Question: I have some very strange problems. I have an application running on Windows 2003 terminal server from multiple clients. The application uses SQL Server 2008 Express as its database.
Yesterday, I connected to the app, closed some sessions on the server that were not responding, and to my surprise, I saw that some data was missing from the database. After a futher search I found that all the database changes made from last week were lost.
It's like the database rolled back all the changes, and returned to the state of one week ago! I can confirm that all the changes were lost. In fact I have inserted a record into a table with 'identity_insert ON' (to manually insert an ID on an autonumeric col) and that record is missing, so there is no way this is a program failure.
Does anyone have any idea of what could have happend here?
I have a suspect: could a transaction initiated by a session stays in a unconfirmed state for one week, retain all the database changes and when I close the session rollback all the changes made?
Find this on log:

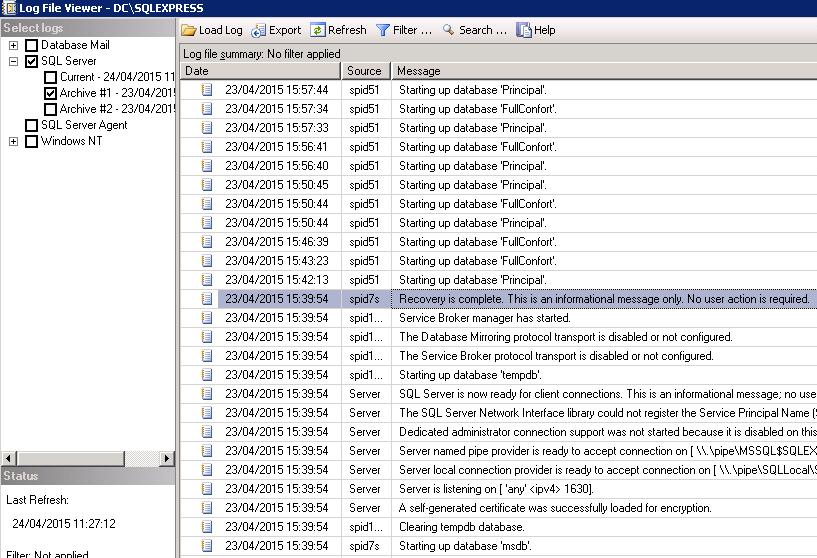
Answer: SQL Server never rolls back a database to a previous state (like this). The database was restored, or the entire disk/VM was rolled back, or DML was executed to create the impression that a rollback happened (but really didn't). Maybe someone executed a sync tool in the wrong direction.
The question does not have information that allows for finding the problem. But it certainly isn't SQL Server rolling back a database.
You can try examining the log using 'fn_dblog'.